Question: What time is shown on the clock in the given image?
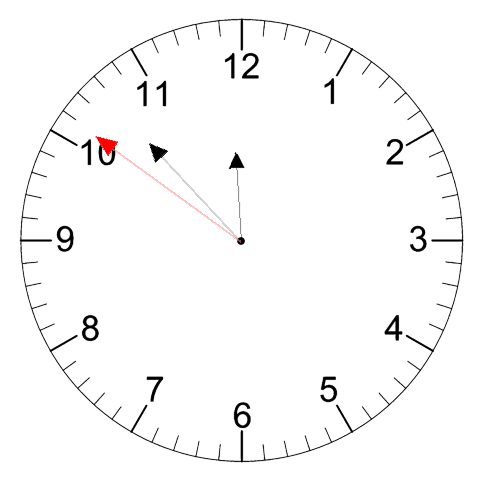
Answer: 11:52:51